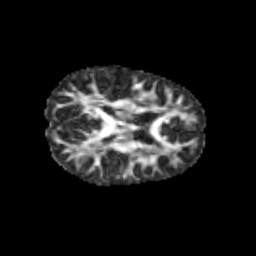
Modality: FA
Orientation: axial
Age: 9
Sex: female
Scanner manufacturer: siemens
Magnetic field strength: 3 T
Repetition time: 3.8 s
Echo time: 0.07 s